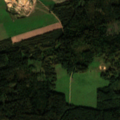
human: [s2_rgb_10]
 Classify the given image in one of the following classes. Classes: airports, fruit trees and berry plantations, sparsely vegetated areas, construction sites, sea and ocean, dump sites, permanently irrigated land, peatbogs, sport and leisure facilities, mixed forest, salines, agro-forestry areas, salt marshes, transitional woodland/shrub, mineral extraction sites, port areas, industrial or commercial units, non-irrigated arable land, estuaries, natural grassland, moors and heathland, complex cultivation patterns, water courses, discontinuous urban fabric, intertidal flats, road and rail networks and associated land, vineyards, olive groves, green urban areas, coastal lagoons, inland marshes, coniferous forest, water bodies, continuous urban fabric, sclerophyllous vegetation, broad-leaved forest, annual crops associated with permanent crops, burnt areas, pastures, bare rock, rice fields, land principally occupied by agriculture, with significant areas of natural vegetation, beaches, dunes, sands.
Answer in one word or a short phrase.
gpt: non-irrigated arable land, pastures, broad-leaved forest, coniferous forest, transitional woodland/shrub